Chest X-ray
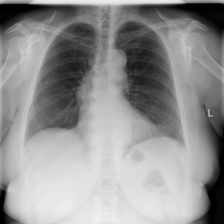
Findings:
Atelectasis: negative
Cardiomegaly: negative
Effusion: negative
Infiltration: positive
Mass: negative
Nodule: negative
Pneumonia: negative
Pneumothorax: negative
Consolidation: negative
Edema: negative
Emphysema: negative
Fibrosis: negative
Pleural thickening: negative
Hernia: negative